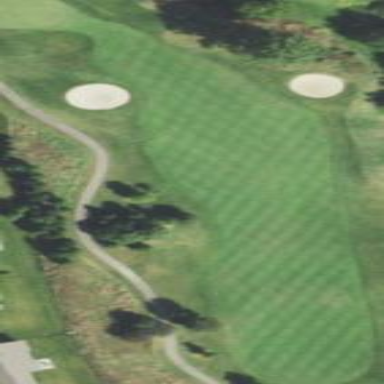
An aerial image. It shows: Grassy area designated as golf fairway.